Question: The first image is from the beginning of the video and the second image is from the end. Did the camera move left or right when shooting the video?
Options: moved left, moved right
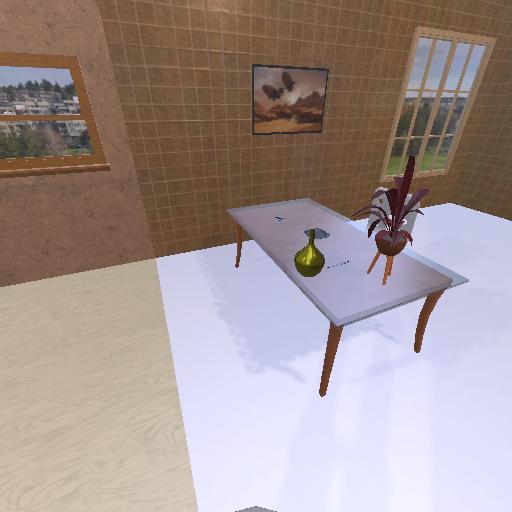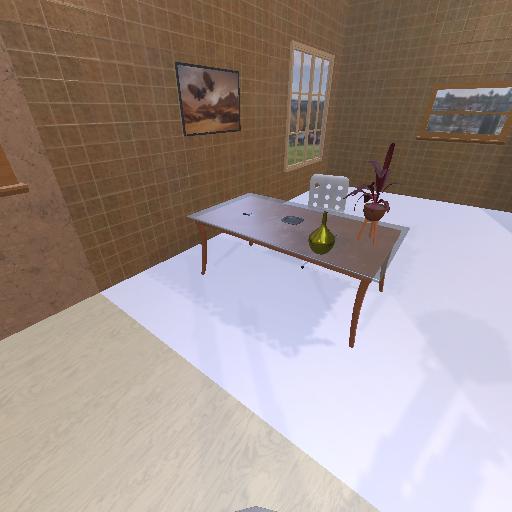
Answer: moved left